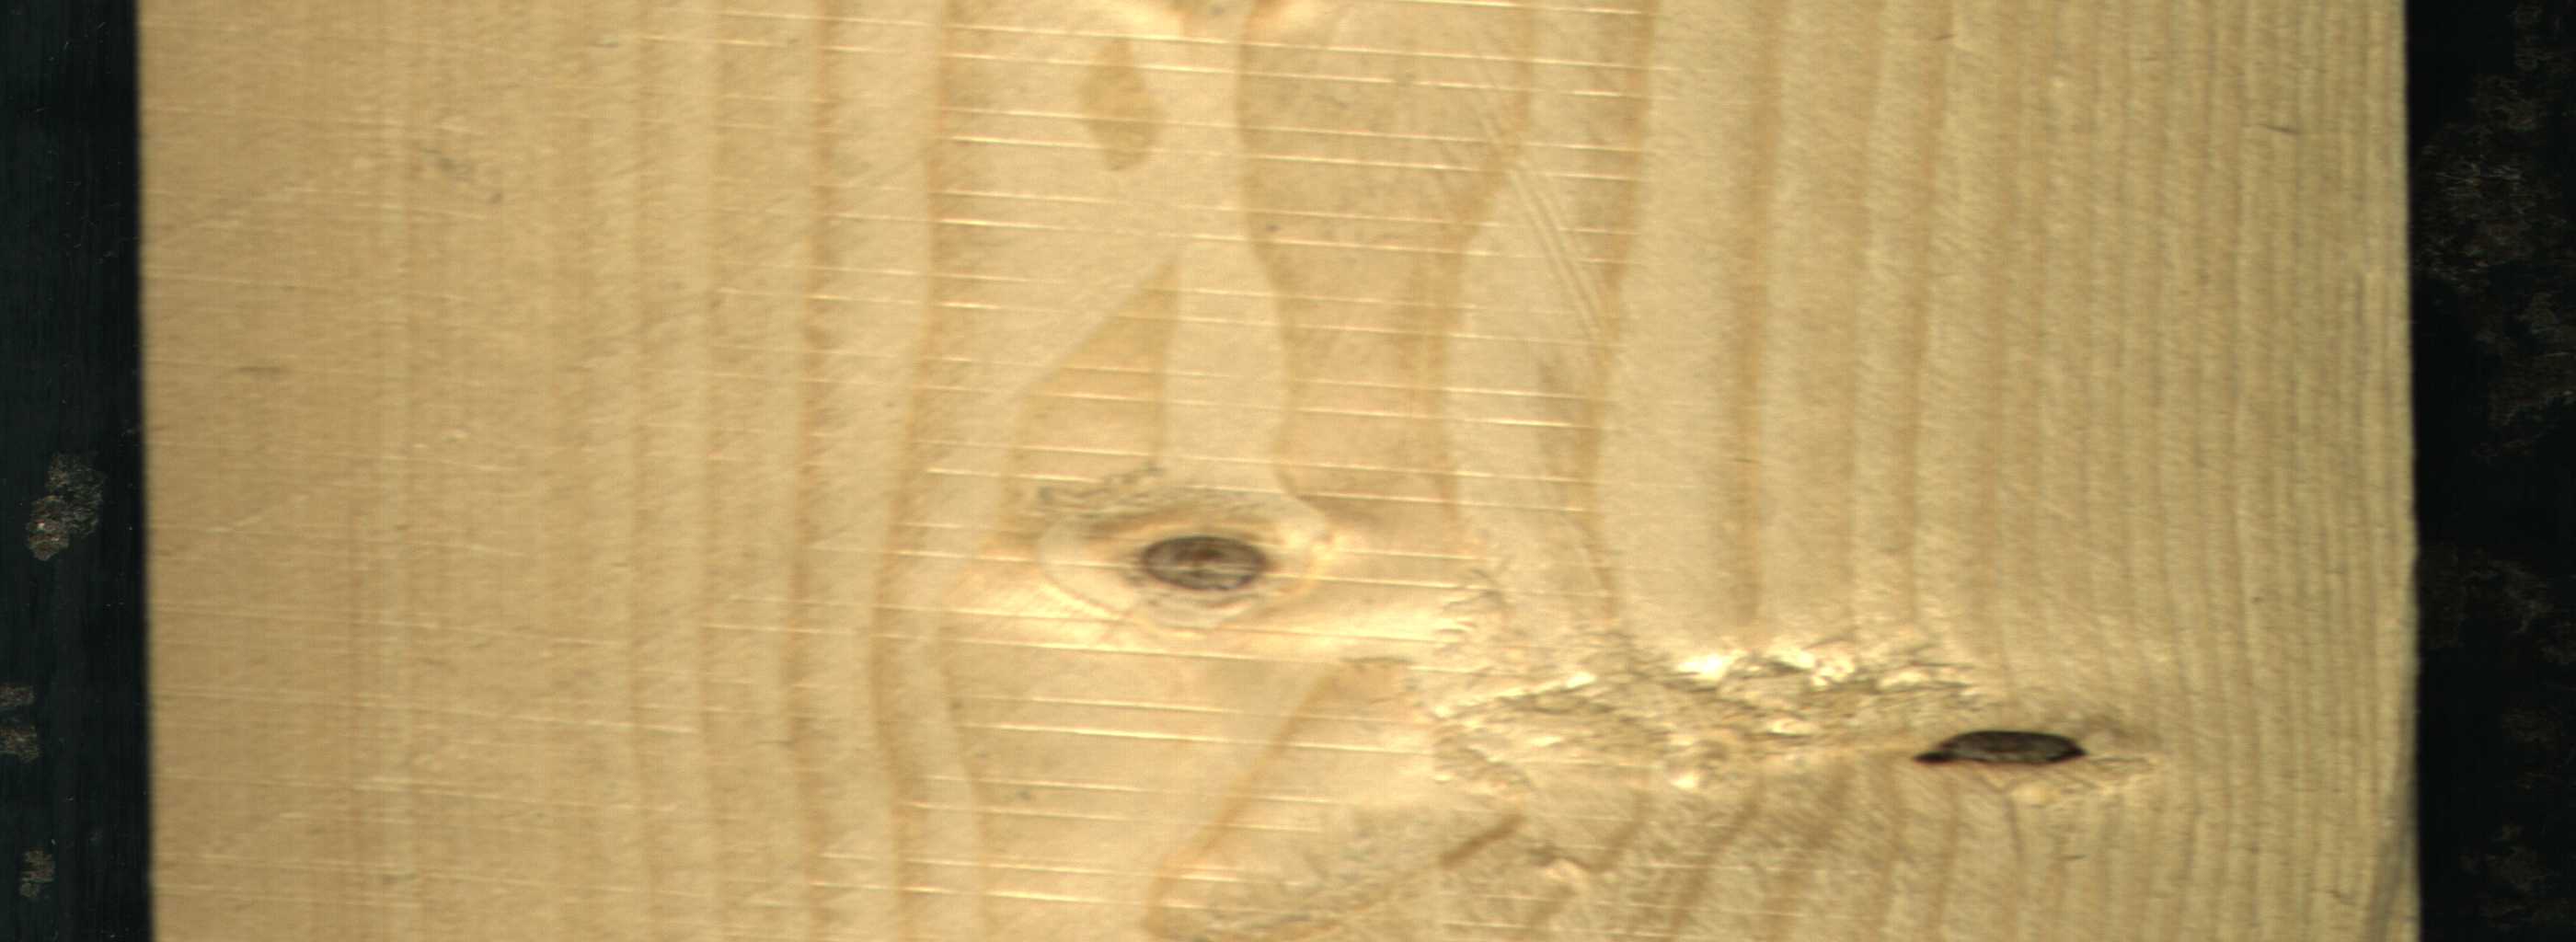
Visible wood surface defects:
Dead_Knot
Live_Knot